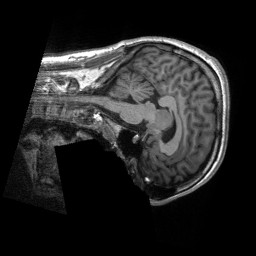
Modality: T1w
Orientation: sagittal
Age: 22
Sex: male
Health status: healthy
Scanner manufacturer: siemens
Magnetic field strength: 3 T
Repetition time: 2.3 s
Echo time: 0.00229 s